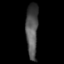
Tissue: skin
Cell type: Endothelial cells
Senescence score: 0.6792
Nuclear area (px): 648
Mean DAPI intensity: 81.549